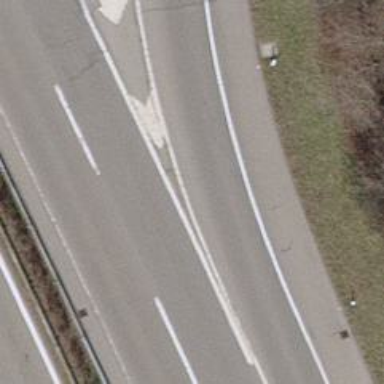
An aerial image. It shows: Asphalt motorway link.